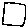
Label: square